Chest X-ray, PA view. Patient: 52 years old, sex F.
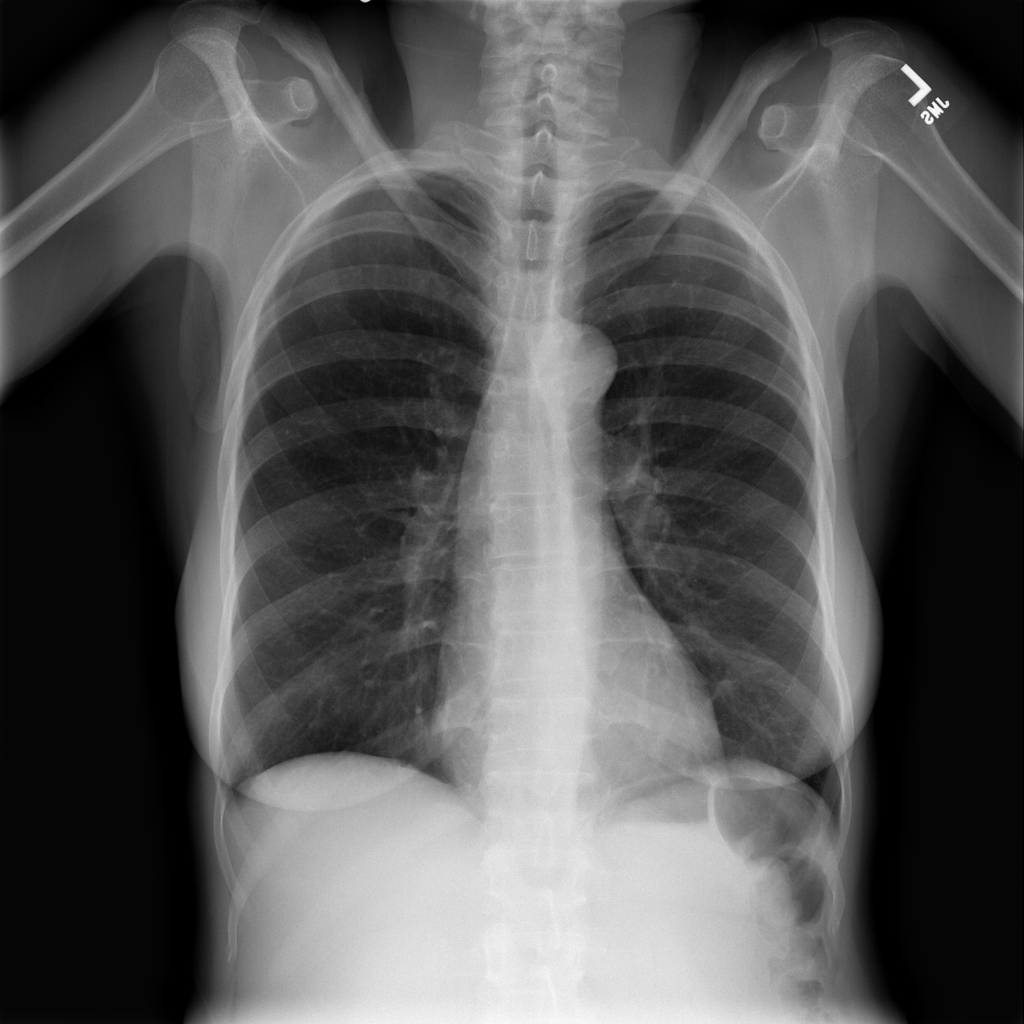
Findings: No Finding